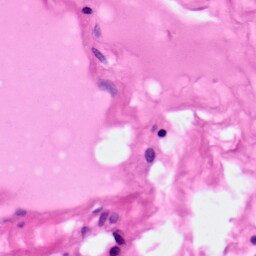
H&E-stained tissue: Pancreatic